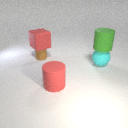
large cyan rubber sphere below large green rubber cylinder